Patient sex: M
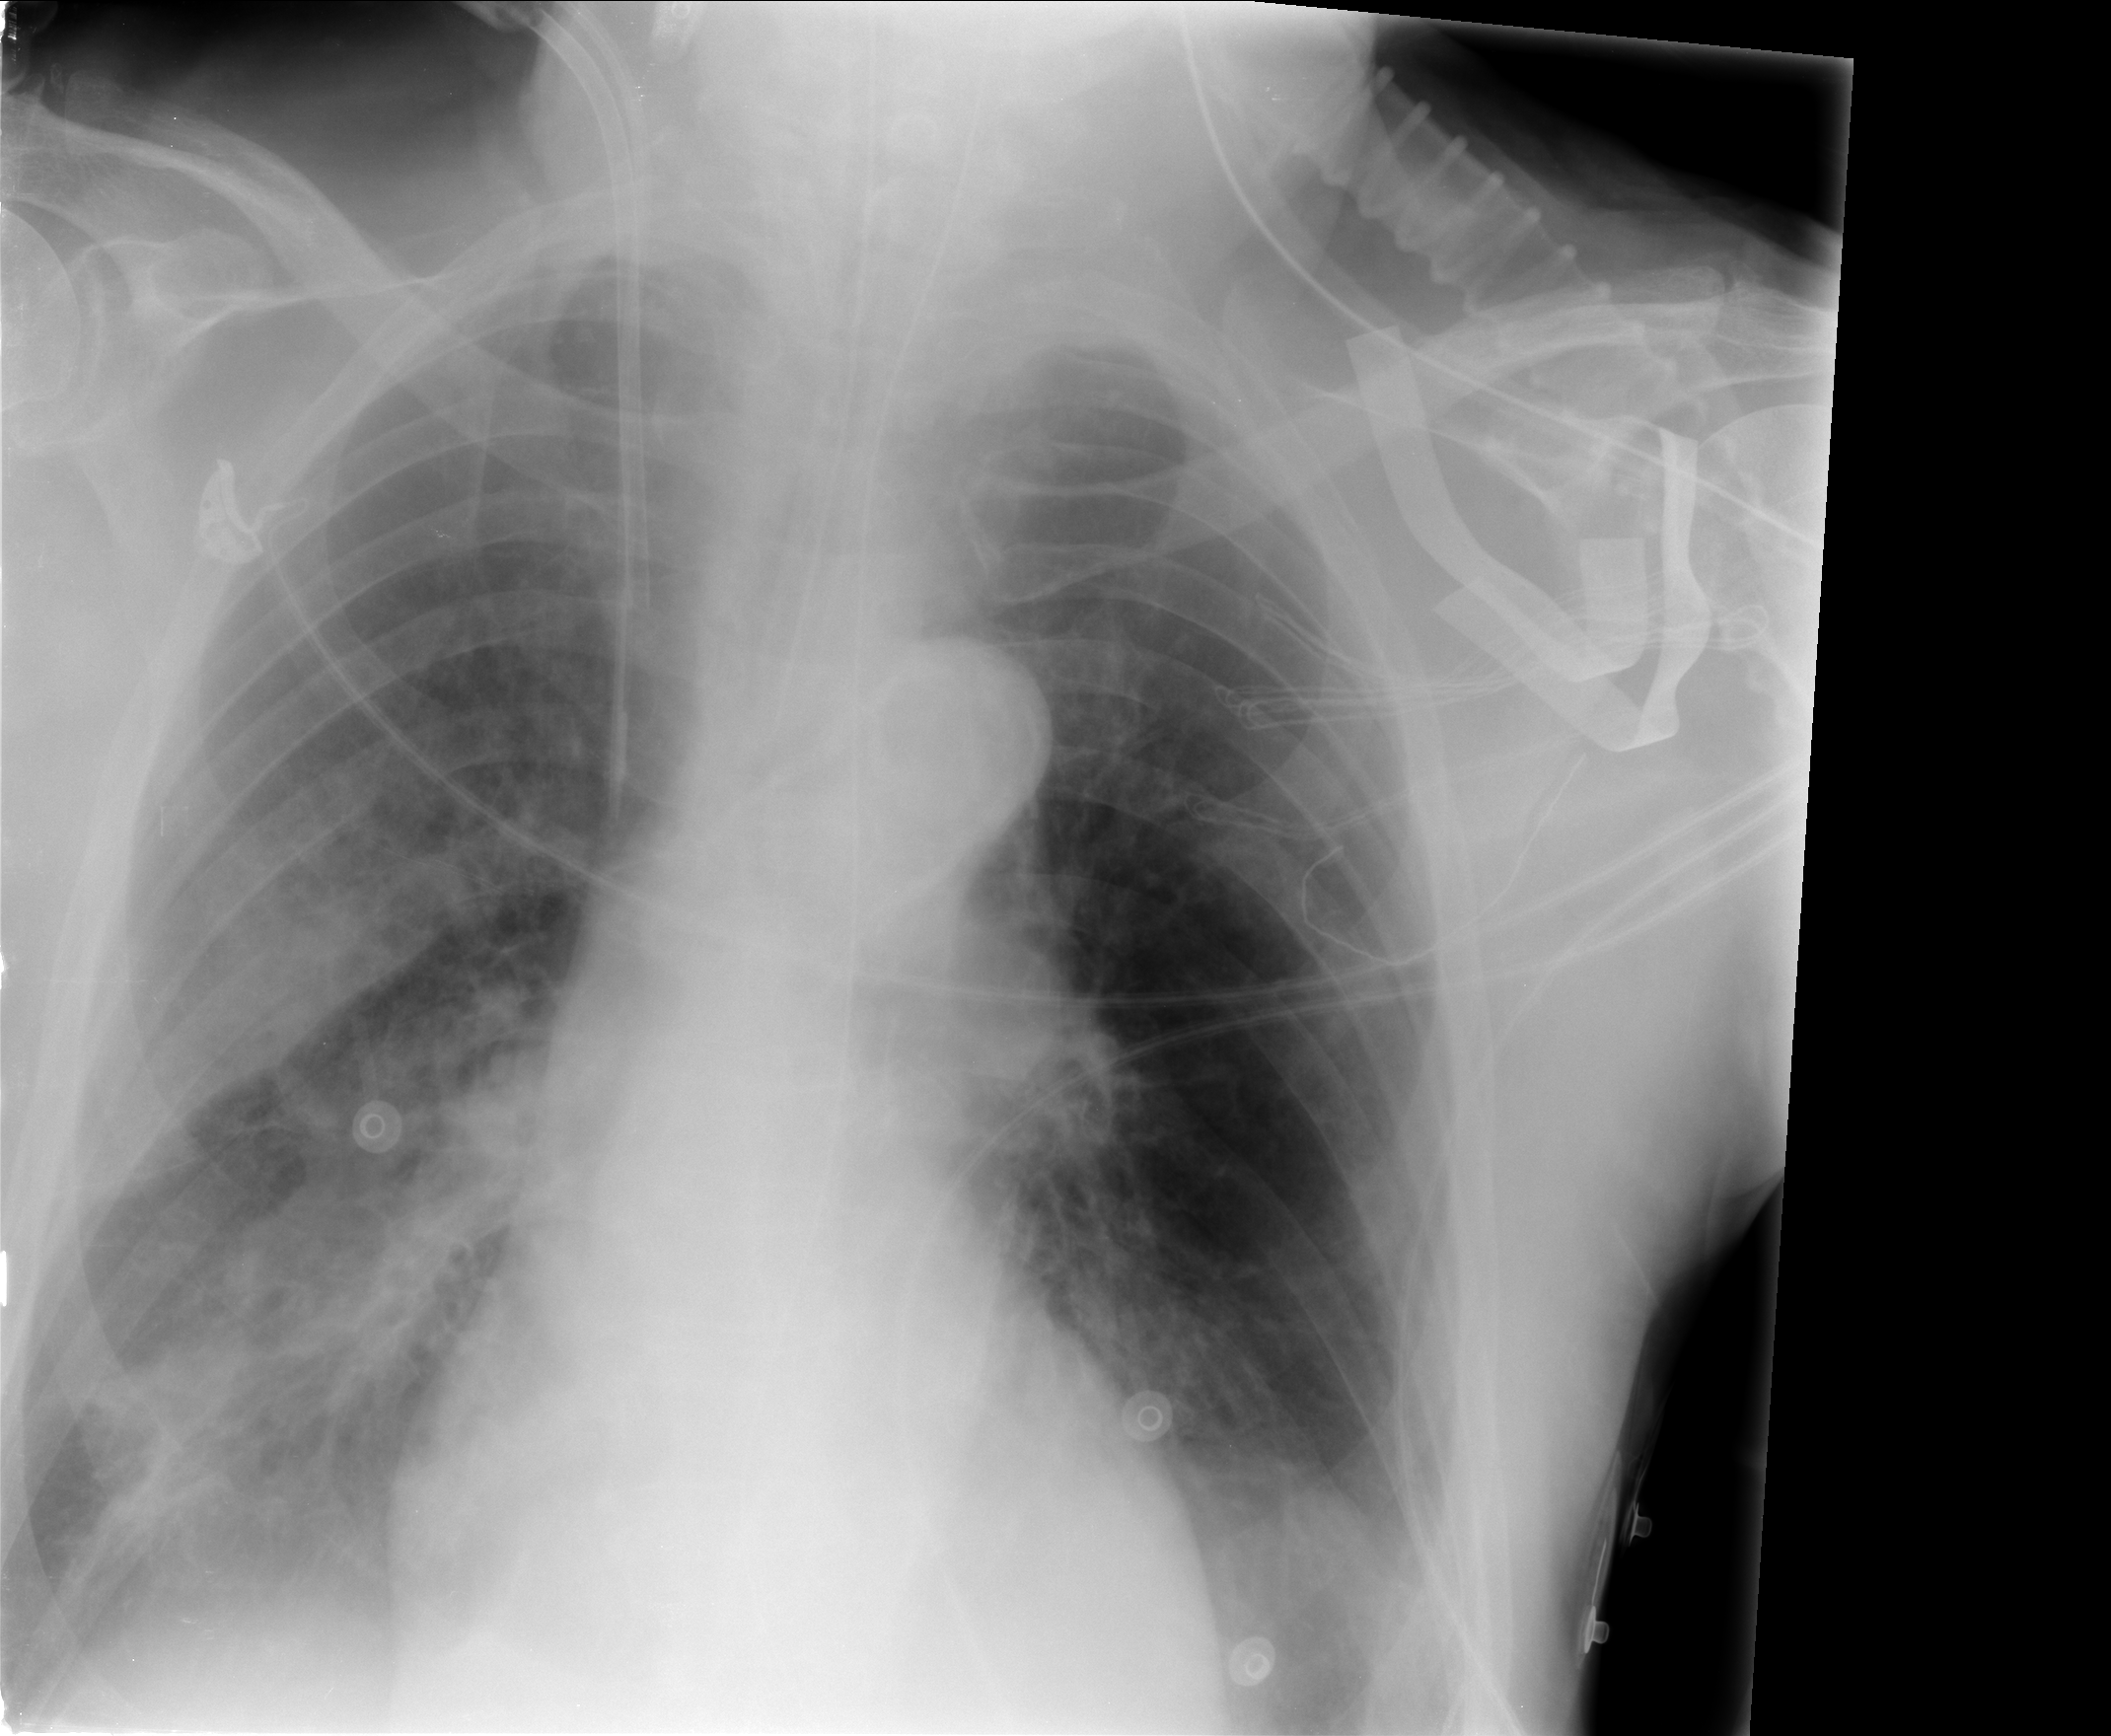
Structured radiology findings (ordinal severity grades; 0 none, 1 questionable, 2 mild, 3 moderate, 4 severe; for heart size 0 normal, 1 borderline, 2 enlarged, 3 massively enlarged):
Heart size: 1
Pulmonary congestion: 0
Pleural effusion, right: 2
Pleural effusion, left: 2
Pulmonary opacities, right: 2
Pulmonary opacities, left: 0
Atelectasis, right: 2
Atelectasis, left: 2